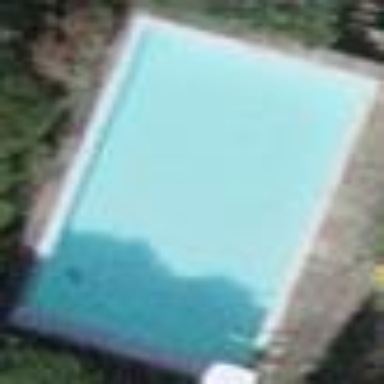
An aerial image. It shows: Swimming pool located in leisure land.